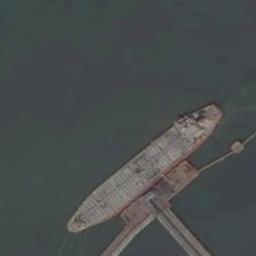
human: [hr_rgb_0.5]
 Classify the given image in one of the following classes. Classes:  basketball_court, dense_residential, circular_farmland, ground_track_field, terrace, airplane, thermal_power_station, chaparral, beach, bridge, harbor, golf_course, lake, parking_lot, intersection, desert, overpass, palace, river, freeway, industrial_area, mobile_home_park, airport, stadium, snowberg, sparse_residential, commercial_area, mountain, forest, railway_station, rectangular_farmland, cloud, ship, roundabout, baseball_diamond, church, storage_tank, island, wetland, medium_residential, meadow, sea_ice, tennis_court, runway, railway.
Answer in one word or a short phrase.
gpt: ship